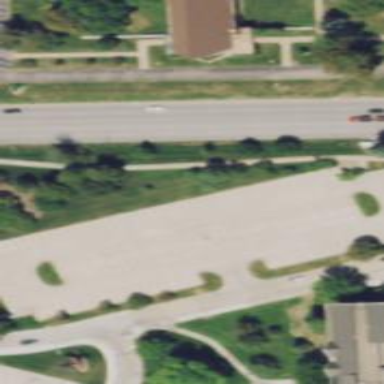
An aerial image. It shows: Pedestrian road.